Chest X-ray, PA view. Patient: 20 years old, sex M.
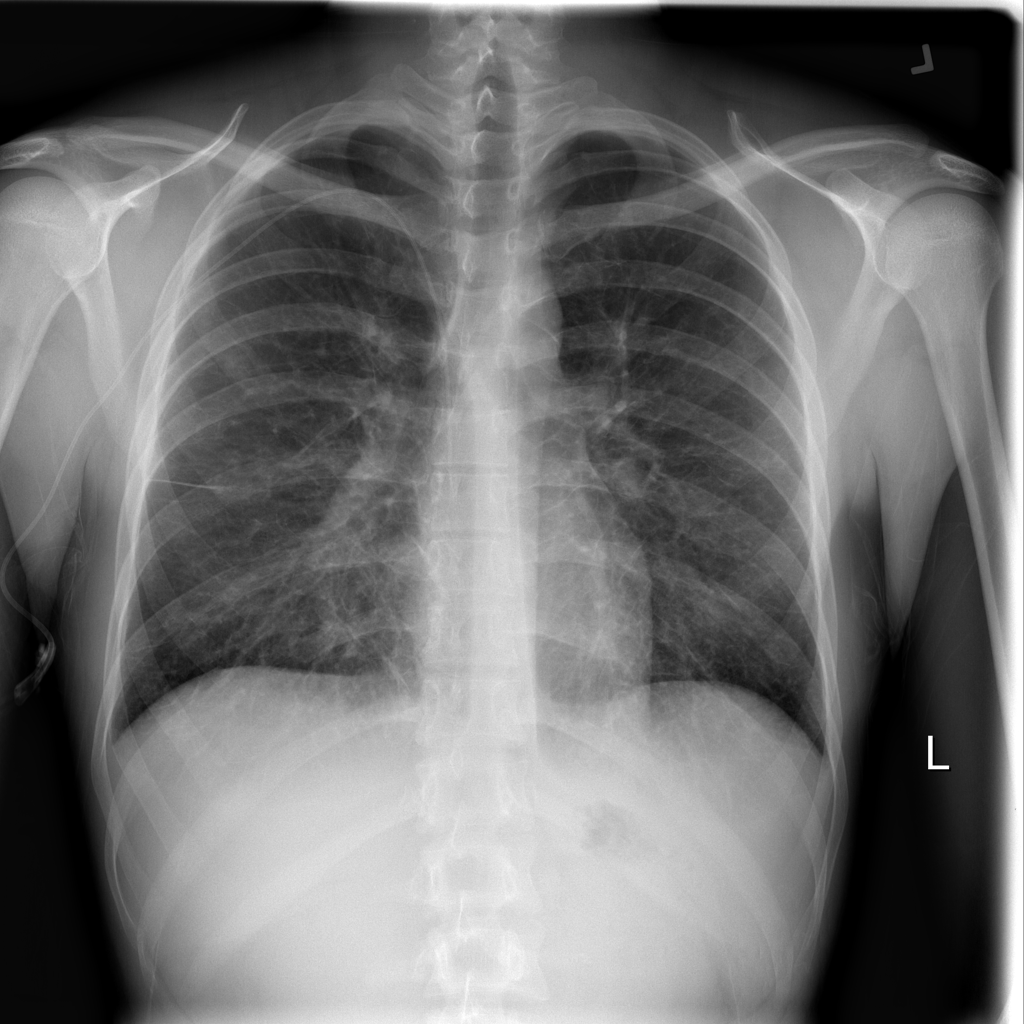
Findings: Edema, Pleural_Thickening